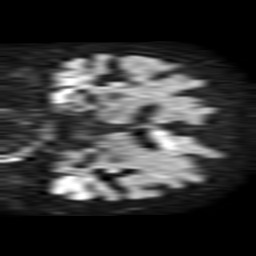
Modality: TRACE
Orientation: coronal
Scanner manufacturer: philips
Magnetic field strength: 1.5 T
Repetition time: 3.136 s
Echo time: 0.06922 s